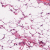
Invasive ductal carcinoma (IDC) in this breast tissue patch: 0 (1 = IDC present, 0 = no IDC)